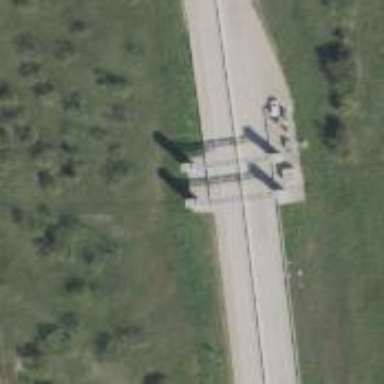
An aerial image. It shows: Toll gantry on the road.